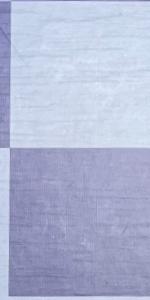
Label: Empty